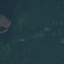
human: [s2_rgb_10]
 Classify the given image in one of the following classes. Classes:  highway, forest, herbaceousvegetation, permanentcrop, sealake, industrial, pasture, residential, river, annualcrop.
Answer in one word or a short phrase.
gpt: Forest